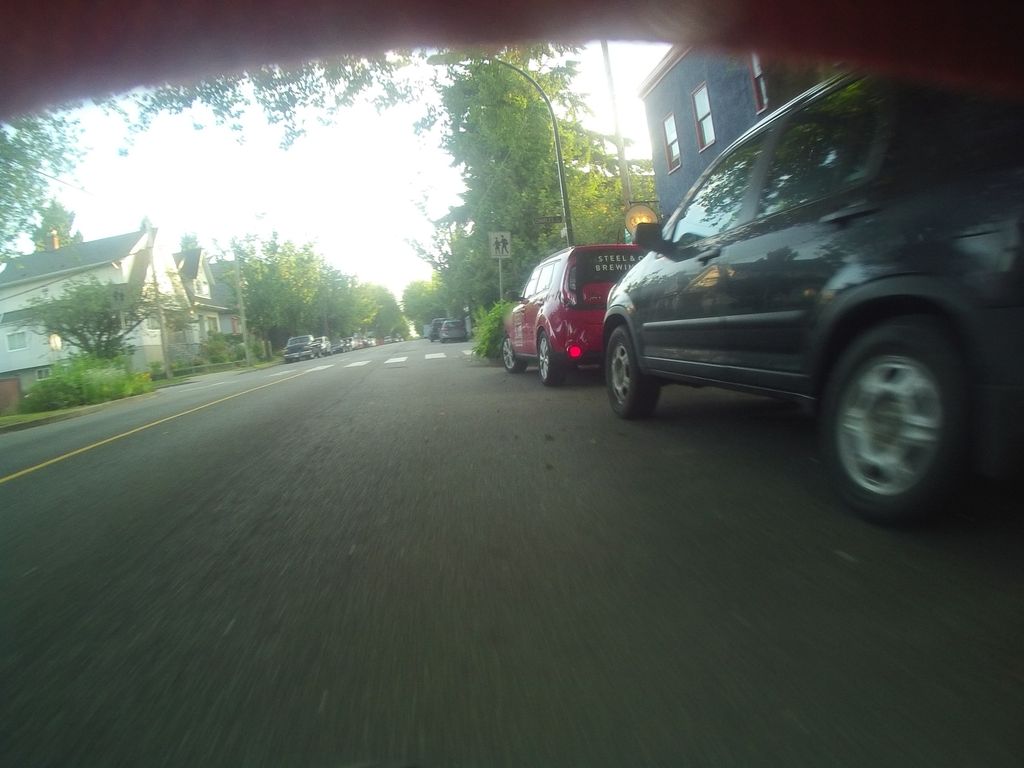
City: vancouver